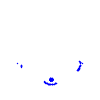
Particle: pion